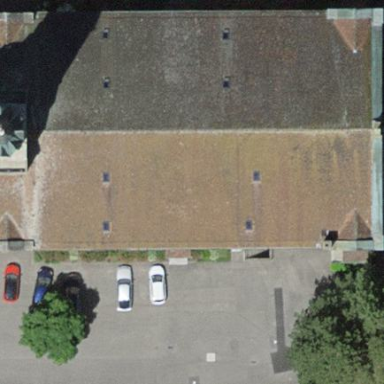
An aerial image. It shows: Building that is place of worship.